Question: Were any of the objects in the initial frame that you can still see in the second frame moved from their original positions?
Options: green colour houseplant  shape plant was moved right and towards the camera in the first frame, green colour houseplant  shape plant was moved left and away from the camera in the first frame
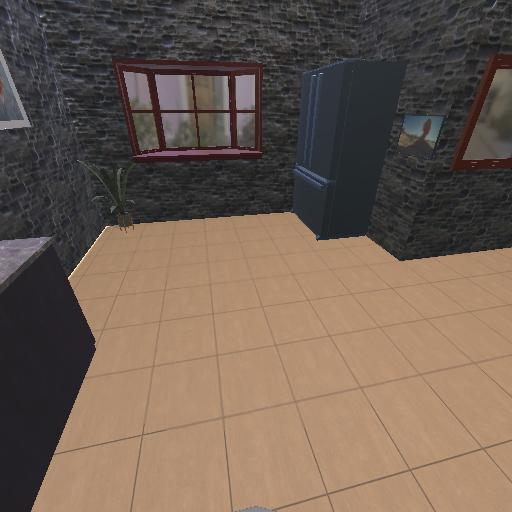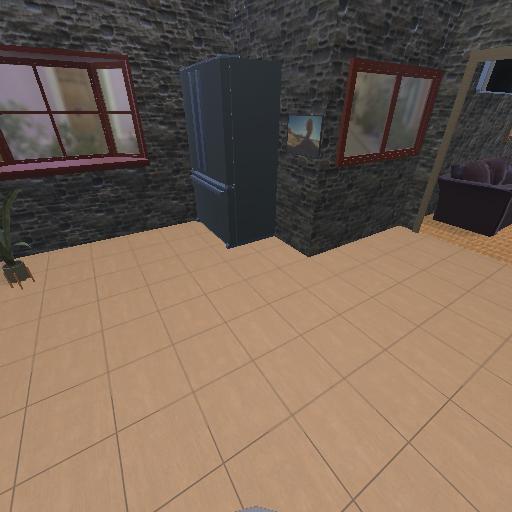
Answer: green colour houseplant  shape plant was moved right and towards the camera in the first frame